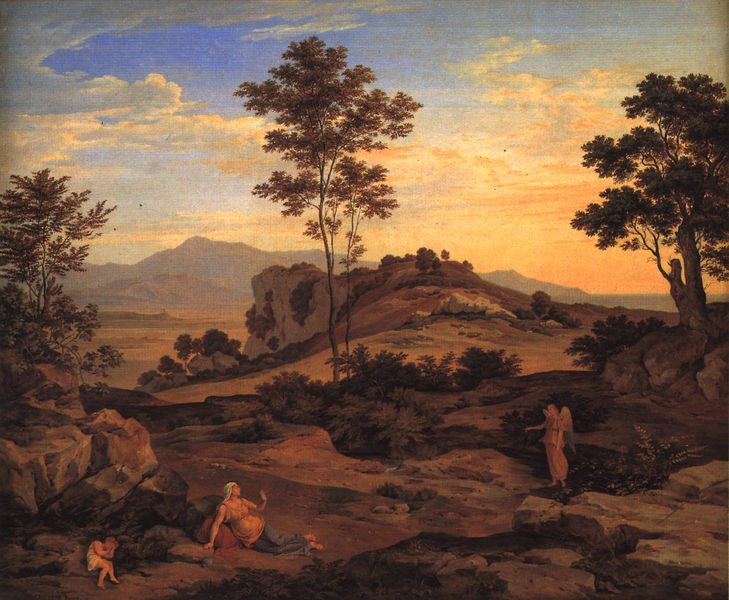
Titel: Landschaft mit Hagar und Ismael
Künstler: Heinrich Reinhold
Standort: København
Institution: Thorvaldsens Museum
Schlagwörter: baum, berg, blau, dunkel, felsen, flügel, gemälde, gestein, himmel, mann, meer, schatten, schlaf, wasser, weiß, wolken, bäume, frauen, gelb, grün, landschaft, menschen, mädchen, ocker, sand, sitzen, abend, braun, frau, grau, hell, hintergrund, licht, orange, schwarz, strasse, szene, gras, rot, tuch, weg, wiese, wolke, gespräch, stehen, stein, steine, trauer, dämmerung, ebene, erde, ferne, hügel, morgen, natur, strauch, weite, busch, büsche, sonne, sträucher, boden, land, gewand, gold, sitzend, stehend, kind, mutter, personen, pflanzen, rosa, tal, wald, anhöhe, engel, liegen, schlafen, berge, gebirge, gipfel, wüste, sonnenuntergang, rast, füsse, angst, staffage, vorsprung, schwanger, abendrot, baumkrone, umriss, flucht, erschrecken, draußen, weinen, grab, jesus, karg, landscape, erscheinung, wegrand, maria, leigen, verkündigung, staffagefiguren, schutz, hagar, ideallandschaft, lorrain, dawn, giorgione, zuflucht, ismael, dughet